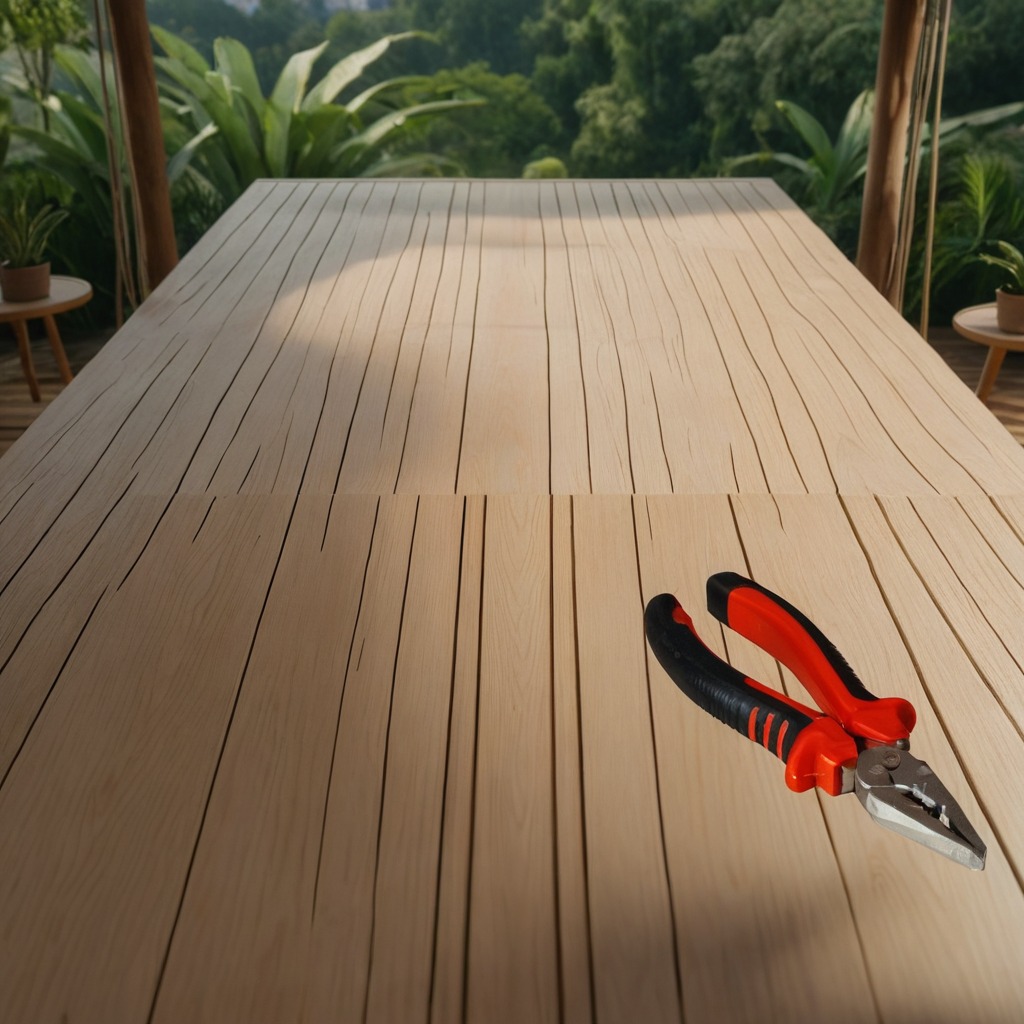
A plier is lying on the wooden table inside a jungle field workshop tent.